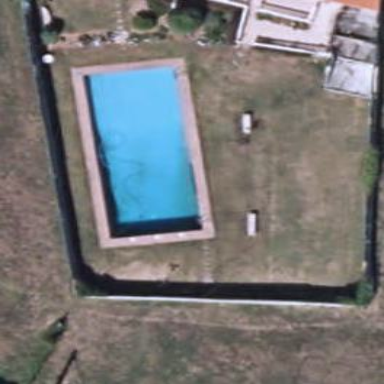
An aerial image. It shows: Swimming pool located in leisure land.